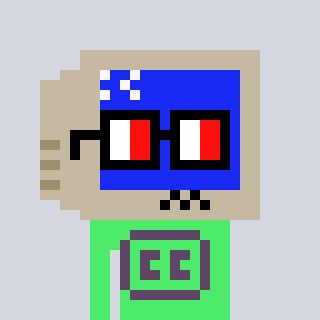
a pixel art character with square glasses with black frames and red eyes, a old monitor-shaped head and a teal-colored body on a cool background